Question: So I am trying to sort information based the selected item in the combo box. I am familiar with parts of PHP but still learning.
I was able to fill the combo box with the 'Brand_Name' Column information from my DB.
This is my current output:

It is not filtering though, it is just listing all items in the DB
See code below:
'''
<?php
$hostname = "localhost";
$username = "root";
$password = "root";
$databaseName = "Clients";
$connect = mysqli_connect($hostname, $username, $password, $databaseName);
$queryDropdown = "SELECT * FROM 'Brands' WHERE 1";
$result = mysqli_query($connect, $queryDropdown);
$queryGrid = "SELECT * FROM 'Brands' ";
$SearchResult = mysqli_query($connect, $queryGrid);
?>
<html>
<head>
<title>PokerPass</title>
<link rel="stylesheet" type="text/css" href="styles/Main.css">
<link rel="stylesheet" type="text/css" href="styles/ComboBox.css">
<link rel="stylesheet" type="text/css" href="styles/TableGrid.css">
</head>
<body >
<div id="Container" class="Container">
<div id="Header" class="Header">
</div>
<div id="Body" class="Body">
<div name="start" id="Filter_Bar" class="Filter_Bar">
<select class="soflow" id="soflow" Size="1">
<?php while($row1 = mysqli_fetch_array($result)):; ?>
<option><?php echo $row1[1]; ?></option>
<?php endwhile; ?>
</select>
<button class="Submit" ><span><strong>Search<strong></span></button>
<!--<input class="Submit" type="submit" name="search" value="Search </span>">-->
</div>
<div id="Data_Grid" class="Data_Grid">
<table>
<tr>
<th>Server ID</th>
<th>Client</th>
<th>Operator</th>
<th>Username</th>
<th>Password</th>
</tr>
<?php while ($row = mysqli_fetch_array($SearchResult)):; ?>
<tr>
<td><?php echo $row['ServerID']; ?></td>
<td><?php echo $row['Brand_Name']; ?></td>
<td><?php echo $row['Operator_Name']; ?></td>
<td><?php echo $row['Username']; ?></td>
<td><?php echo $row['Password']; ?></td>
</tr>
<?php endwhile; ?>
</table>
</div>
</div>
<div id="Footer" class="Footer">
</div>
</div>
</body>
</html>
'''
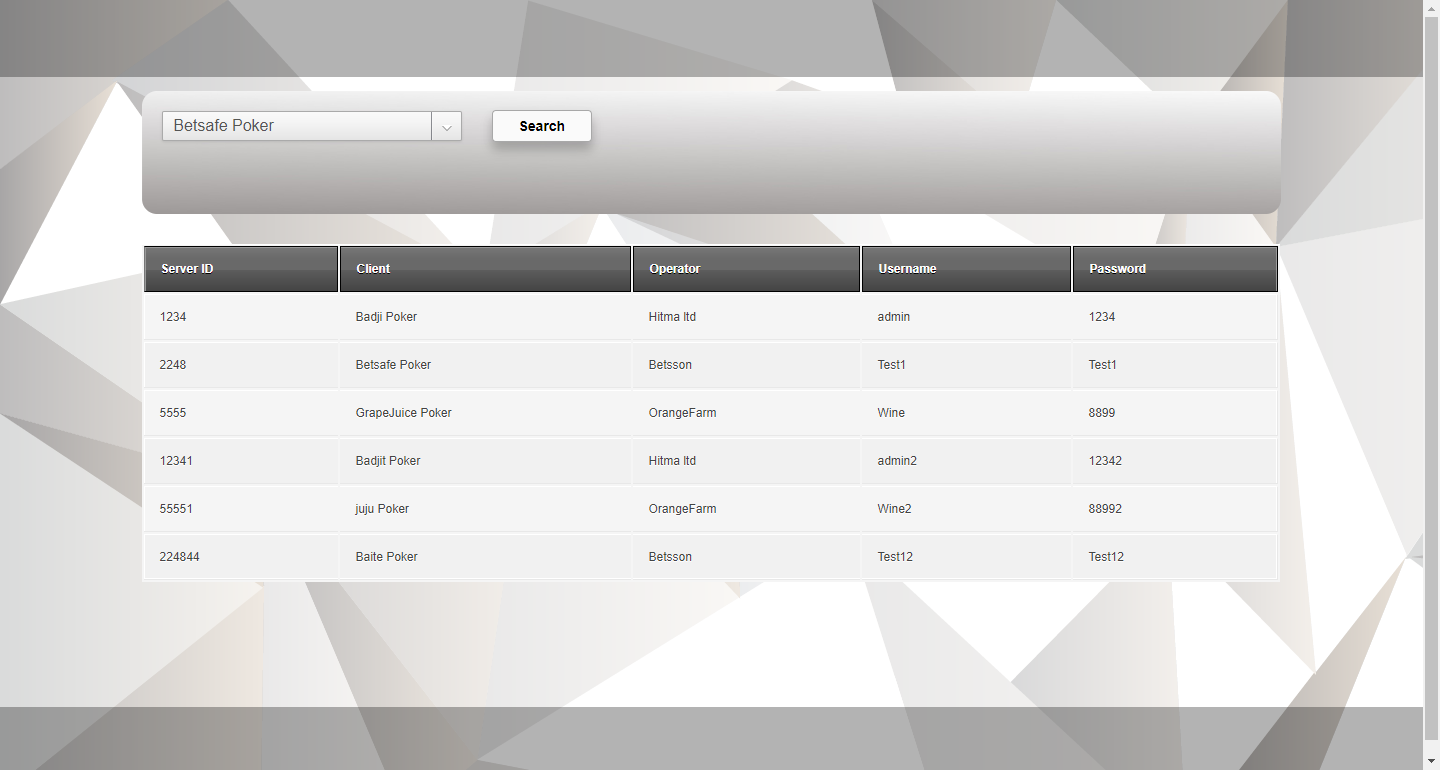
Answer: In your HTML code, your 'select' element has no 'name' attribute, so you won't be able to pick up its value when the form is submitted. Additionally, your 'option' elements have no 'value' attribute so even if the form was submitted and the 'select' had a name, the value would be empty. <URL>.
Your 'select' element isn't inside a 'form' tag, which means that the page has no idea where to go when the button is pressed. You need a form that specifies the action (the URL you are going to) and the method (post/get). <URL>.
Finally, if you want PHP to know what your query was, you need to get it from the <URL> and/or use parameterized queries.
If you want the form to be submitted automatically when the dropdown list is changed, you can <URL>.